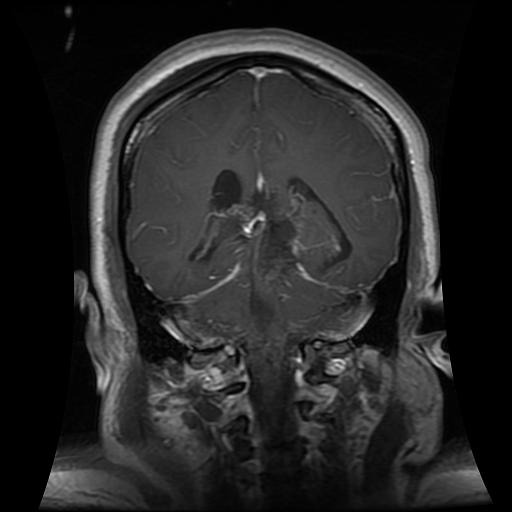
Label: glioma